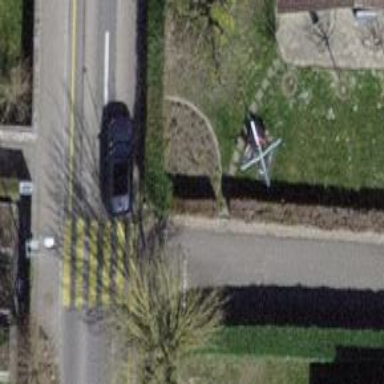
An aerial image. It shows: Hedge barrier.